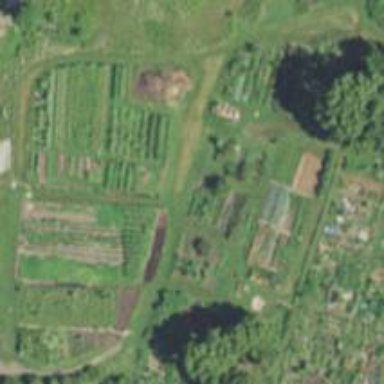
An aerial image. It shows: Allotments area.